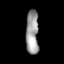
Tissue: lung
Cell type: Endothelial cells
Senescence score: 0.6144
Nuclear area (px): 554
Mean DAPI intensity: 153.807